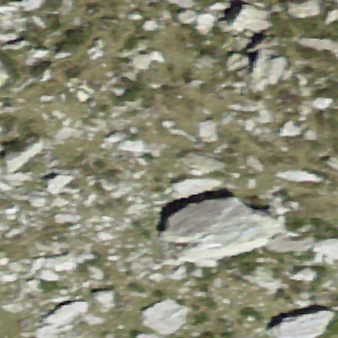
Label: bouldering_area